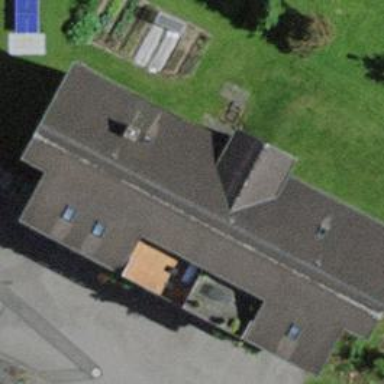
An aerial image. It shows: Gabled roof adorns the apartments building.